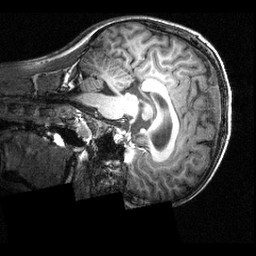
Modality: T1w
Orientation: sagittal
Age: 16
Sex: male
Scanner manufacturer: siemens
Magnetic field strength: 3.951 T
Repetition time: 1.5 s
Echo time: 0.00335 s